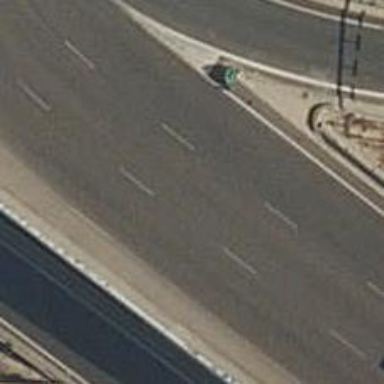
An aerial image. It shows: Primary highway.